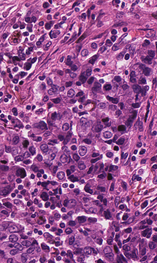
Tumor epithelial tissue: yes
Tumor-associated stroma tissue: yes
Normal tissue: no